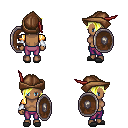
a pixel art fantasy rpg character, female body template, human, dark skin, gold arm armor, magenta pants, gold pixie cut hairstyle, leather cap, white cloth bracers, gray slippers, shield, four views (front, back, left, right), 2x2 character sprite sheet, small pixel art, hard edges, no anti-aliasing